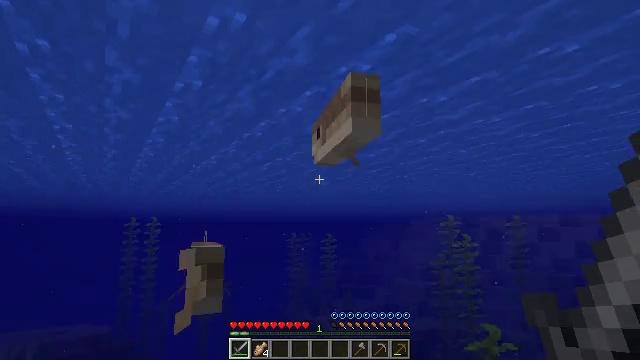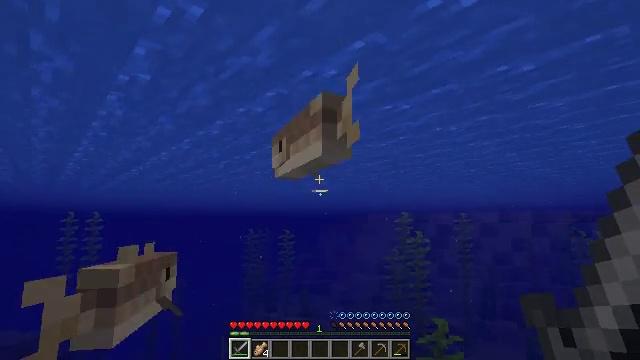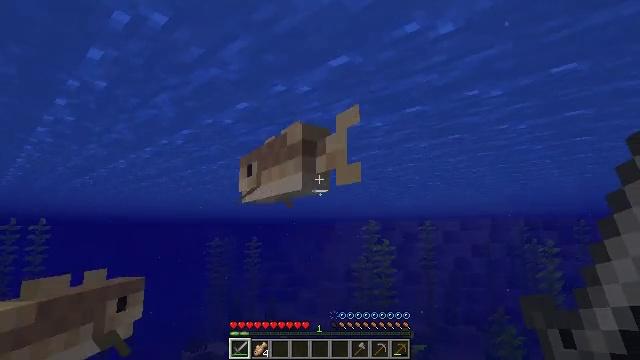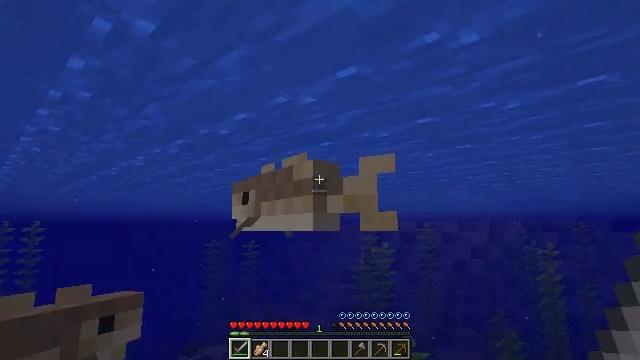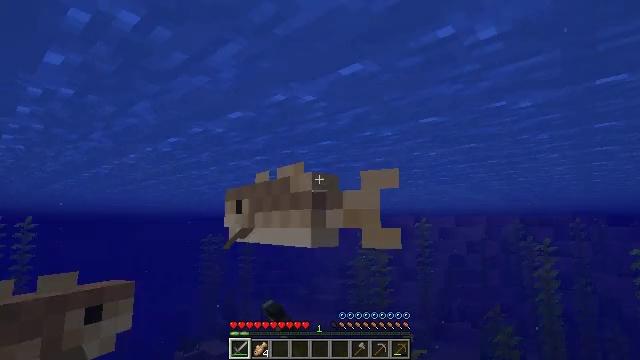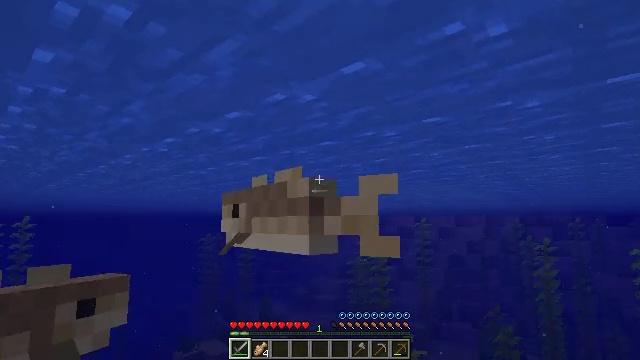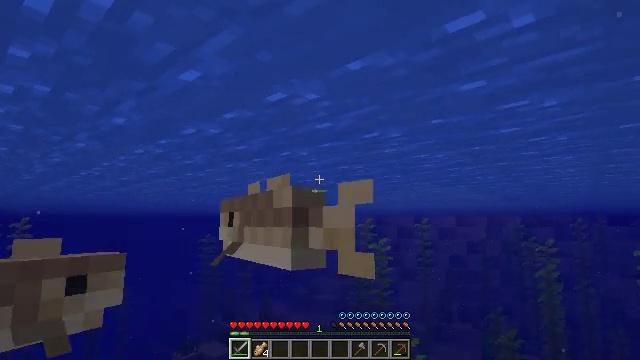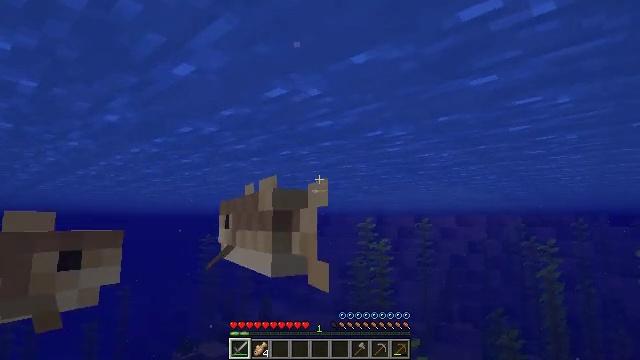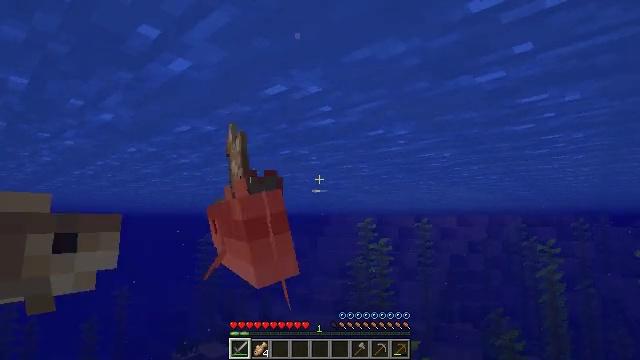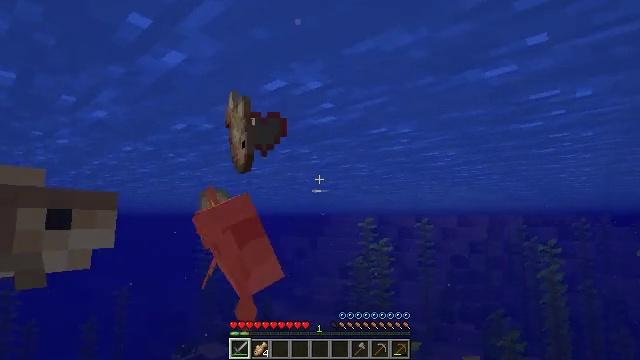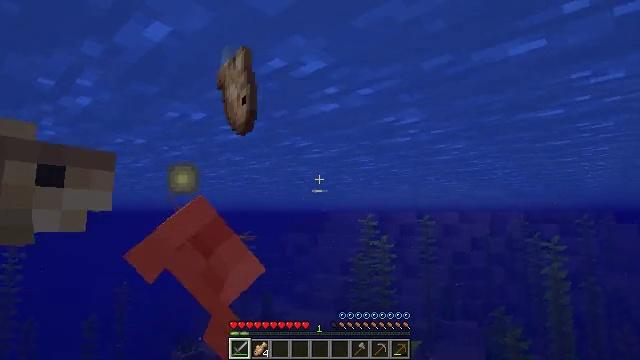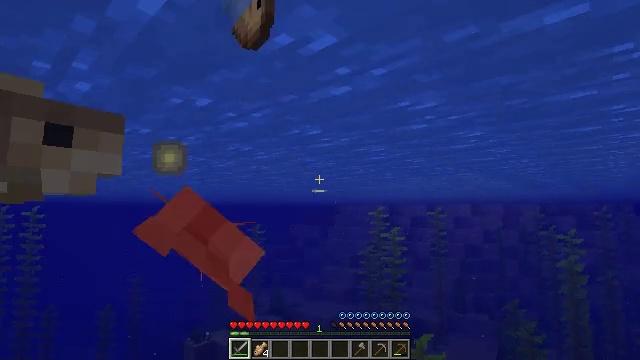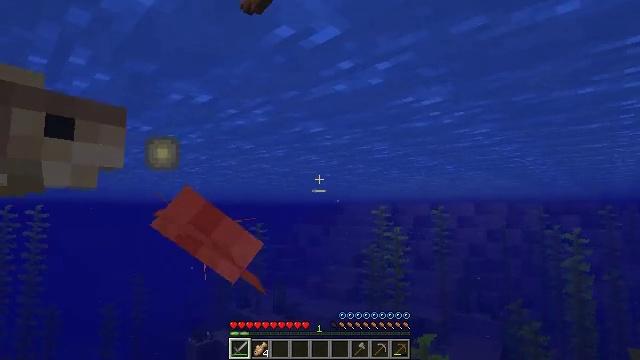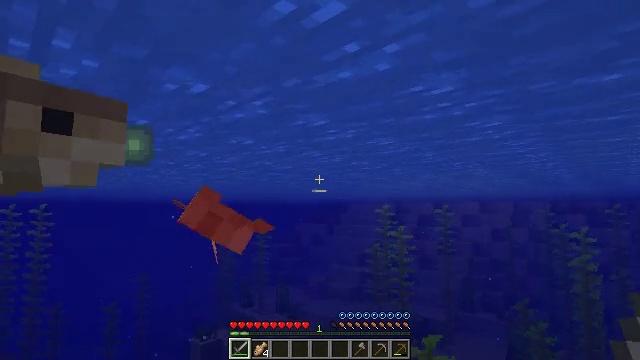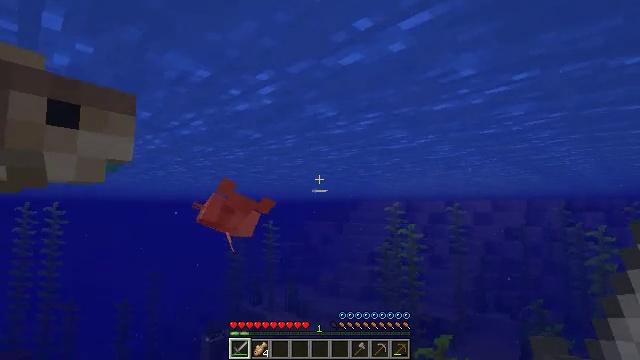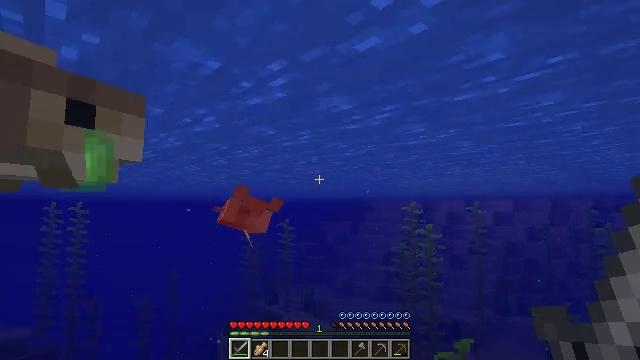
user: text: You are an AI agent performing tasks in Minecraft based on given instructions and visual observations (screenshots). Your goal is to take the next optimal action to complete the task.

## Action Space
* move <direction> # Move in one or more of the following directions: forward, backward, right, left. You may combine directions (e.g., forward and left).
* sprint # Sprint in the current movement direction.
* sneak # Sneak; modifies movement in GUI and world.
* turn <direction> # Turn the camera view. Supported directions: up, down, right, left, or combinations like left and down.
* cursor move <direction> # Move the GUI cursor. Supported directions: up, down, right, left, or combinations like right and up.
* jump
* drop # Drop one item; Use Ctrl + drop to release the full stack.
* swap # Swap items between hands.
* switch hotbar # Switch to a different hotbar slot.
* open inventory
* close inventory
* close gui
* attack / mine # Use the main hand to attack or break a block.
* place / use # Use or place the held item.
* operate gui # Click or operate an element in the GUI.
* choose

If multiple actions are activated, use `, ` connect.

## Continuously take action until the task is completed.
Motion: motion action
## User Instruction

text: Hunt fish.
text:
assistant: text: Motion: move forward, turn right and down, jump
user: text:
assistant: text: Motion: move forward, turn right and up
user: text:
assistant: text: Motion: move forward, attack / mine
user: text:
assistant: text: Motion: move forward, turn down, attack / mine
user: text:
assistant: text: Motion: move forward, attack / mine
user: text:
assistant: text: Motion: move forward
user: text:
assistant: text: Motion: move forward
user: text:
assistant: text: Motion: move forward
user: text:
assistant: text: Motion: move forward
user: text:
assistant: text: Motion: move forward
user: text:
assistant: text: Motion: move forward, turn left and down
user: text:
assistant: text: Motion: move forward
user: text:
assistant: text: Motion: move forward
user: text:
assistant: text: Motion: move forward, turn left
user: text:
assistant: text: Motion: move forward, turn left
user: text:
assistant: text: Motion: move forward, turn left
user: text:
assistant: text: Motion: move forward, turn left
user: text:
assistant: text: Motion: move forward, turn left
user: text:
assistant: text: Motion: move forward, turn left and up
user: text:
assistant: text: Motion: move forward, turn left and up
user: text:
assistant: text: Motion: turn left and up
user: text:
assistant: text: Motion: turn left
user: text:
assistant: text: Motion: no_op
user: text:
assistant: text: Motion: turn left, attack / mine
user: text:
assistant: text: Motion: attack / mine
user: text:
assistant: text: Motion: attack / mine
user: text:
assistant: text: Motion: turn up
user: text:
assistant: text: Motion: turn right and up
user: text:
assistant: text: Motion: turn right and up
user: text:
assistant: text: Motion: turn right and up